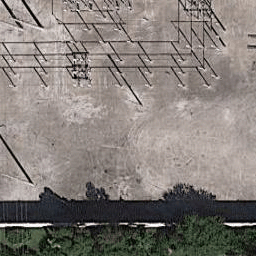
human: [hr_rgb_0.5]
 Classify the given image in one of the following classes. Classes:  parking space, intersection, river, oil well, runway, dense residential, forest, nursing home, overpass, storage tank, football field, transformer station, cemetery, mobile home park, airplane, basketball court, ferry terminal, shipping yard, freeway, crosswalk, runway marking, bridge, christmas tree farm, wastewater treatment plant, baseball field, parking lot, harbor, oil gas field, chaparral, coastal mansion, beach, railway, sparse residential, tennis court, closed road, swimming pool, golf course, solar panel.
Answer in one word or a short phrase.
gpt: transformer station